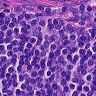
Metastatic tissue present: no